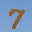
Label: 7